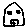
Label: house